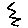
Label: zigzag